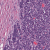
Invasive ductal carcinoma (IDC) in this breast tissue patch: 1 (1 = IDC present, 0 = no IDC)